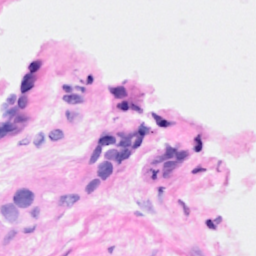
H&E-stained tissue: Breast